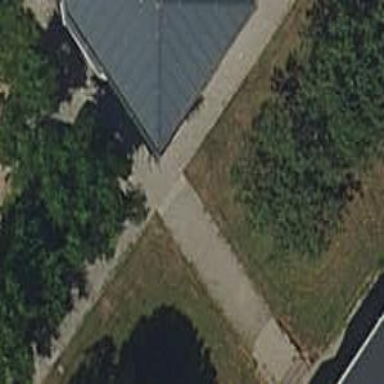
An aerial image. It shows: Paved sidewalk that serves as footway.